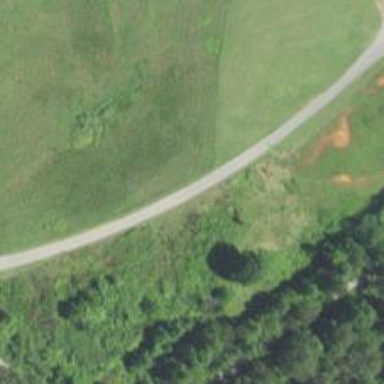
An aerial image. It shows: Driveway leading to service road.